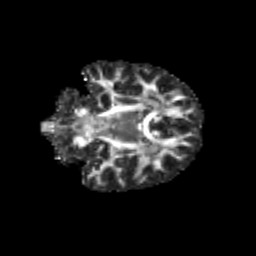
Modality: FA
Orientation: coronal
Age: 13
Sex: female
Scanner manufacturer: siemens
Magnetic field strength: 3 T
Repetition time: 3.8 s
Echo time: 0.07 s